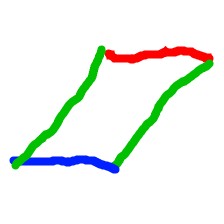
Shape: parallelogram